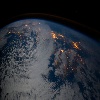
Label: cloud